Question: I'm new to both Scala and IntelliJ. I've installed Scala plugin for IntelliJ
I've installed 'Scala' in my Ubuntu system with
'''
sudo apt-get install scala
'''
When I try to create new scala project, I'm required to do .

But the problem is .
What is the home directory for Scala in my ubuntu?
Thanks.
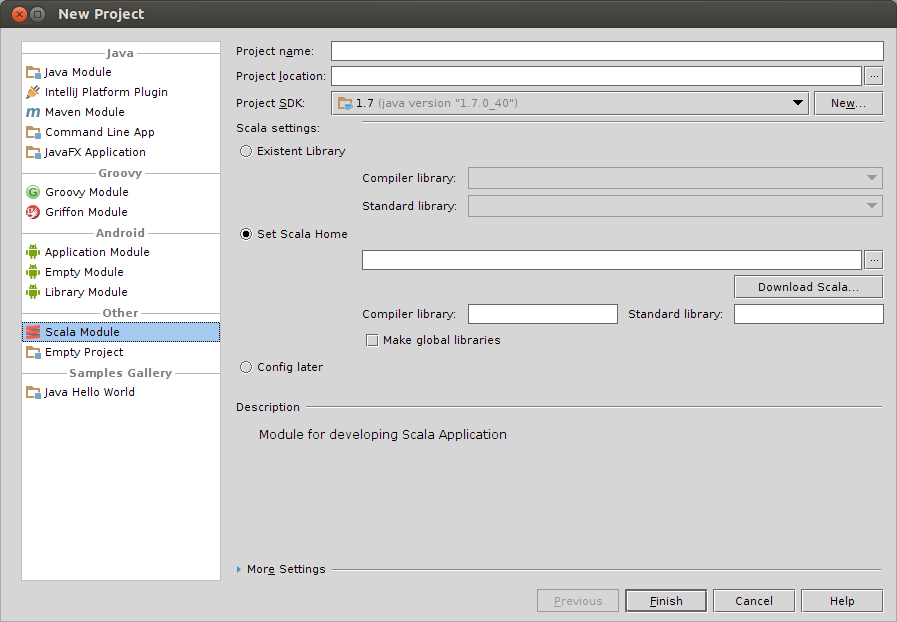
Answer: The plugin wants to know where the Scala libraries are installed (as it would want to know where the Java SDK is located for a Java module). Note that for different Scala projects you might use different versions of Scala: 2.9.0 or 2.10.2, etc. The dialog offers to download them or you can go to the Scala site and download them yourself. For example, I downloaded scala-2.10.2.tgz from <URL> and expanded it in /home/glenn/Applications/Scala/ to
/home/glenn/Applications/Scala/scala-2.10.2/. This latter path is what goes in the "Set Scala Home" field in the dialog.
Note that in my case this is preferable to using the apt-get installation of Scala because the API changes so much that I usually end up with different versions of Scala for different projects that I experiment with.
Follow the version links at <URL> to the version page with the download for the docs.
Note that for me, IDEA wanted the docs to be in the "doc/scala-devel-docs" directory, whereas the downloaded docs decompressed to "scala-docs-2.10.2". I made a link so that IDEA can find them. My 2.10.2 directory looks like this, now.
'''
scala-2.10.2
+-- bin
+-- doc
| +-- scala-devel-docs -> scala-docs-2.10.2
| +-- scaladoc
| | +-- lib
| +-- scala-docs-2.10.2
| | +-- api
| +-- tools
| +-- css
| +-- images
+-- examples
| +-- actors
| +-- monads
| +-- parsing
| | +-- lambda
| +-- tcpoly
| | +-- monads
| +-- xml
| +-- phonebook
+-- lib
+-- man
| +-- man1
+-- misc
| +-- scala-devel
| +-- plugins
+-- src
'''